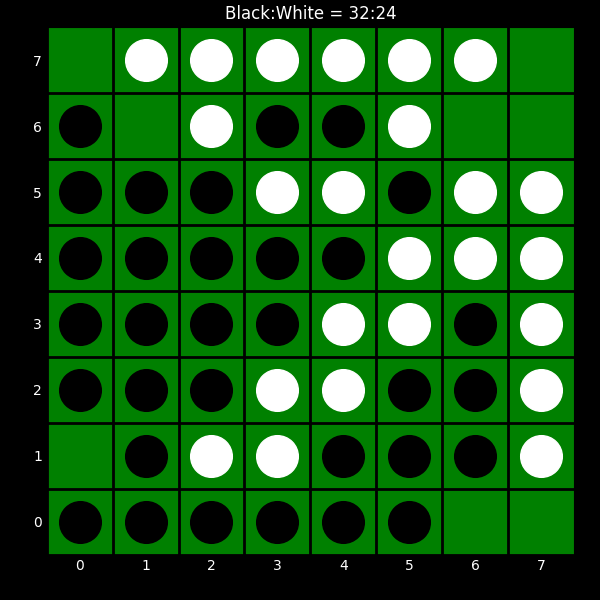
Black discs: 32
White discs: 24